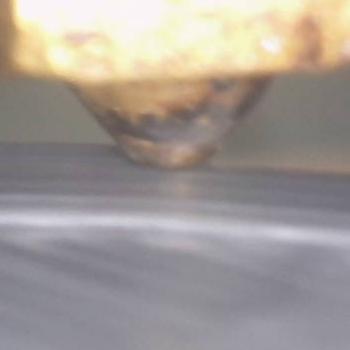
Flow rate: 212%